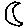
Label: moon